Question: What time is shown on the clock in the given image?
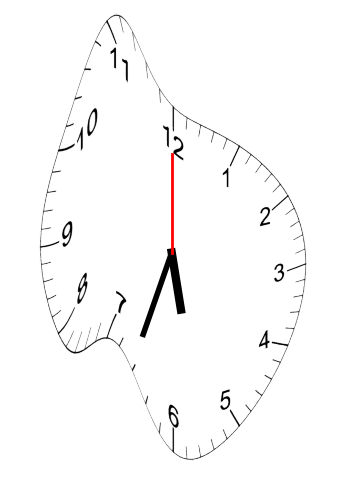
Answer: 05:33:00